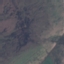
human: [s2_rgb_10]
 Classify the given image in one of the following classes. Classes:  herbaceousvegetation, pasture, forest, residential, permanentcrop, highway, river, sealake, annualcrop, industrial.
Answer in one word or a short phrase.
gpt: HerbaceousVegetation